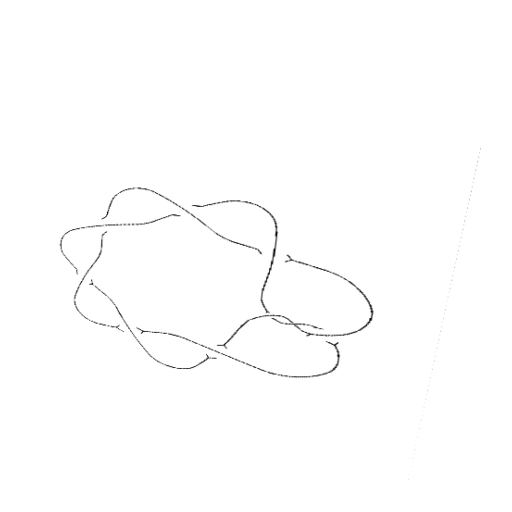
Crossing number: 9